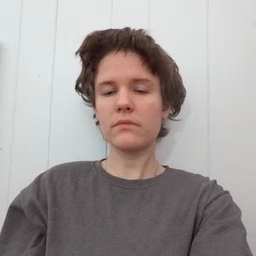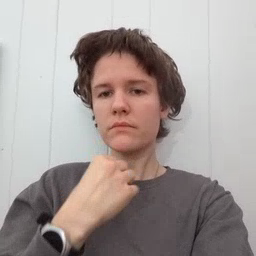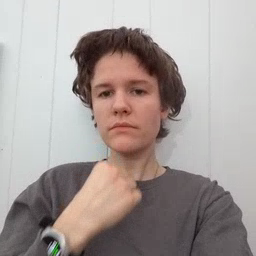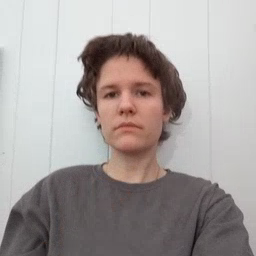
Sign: underwear